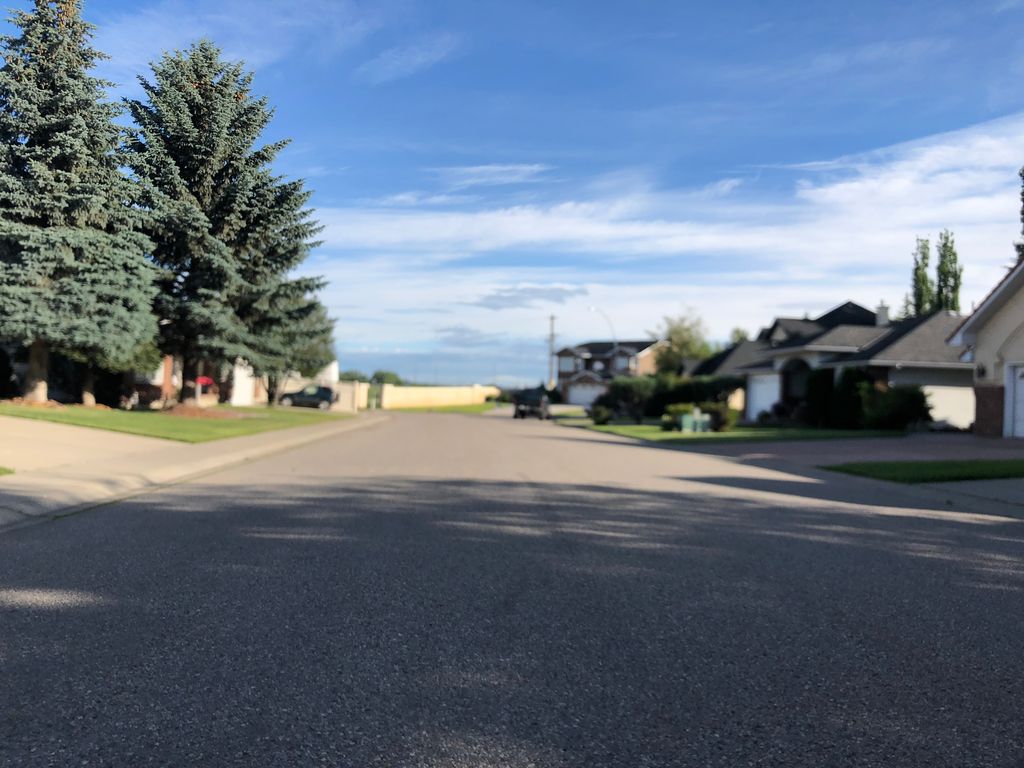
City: calgary